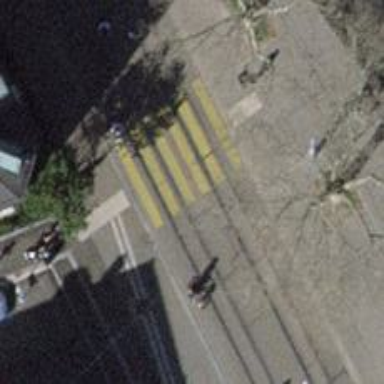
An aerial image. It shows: Uncontrolled zebra crossing on the road.